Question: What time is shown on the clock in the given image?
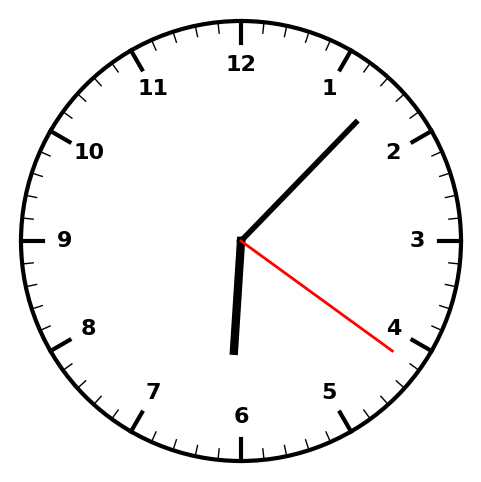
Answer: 06:07:21